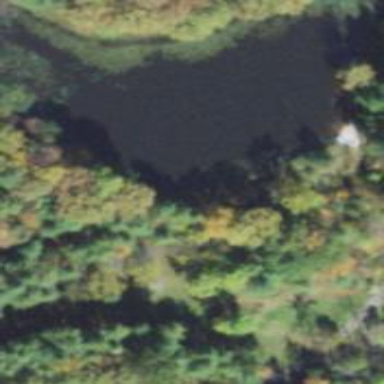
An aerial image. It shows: Pond surrounded by natural water.